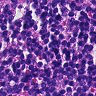
Metastatic tissue present: no